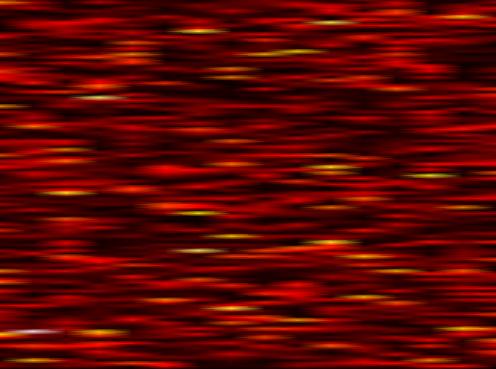
Label: FOFDM